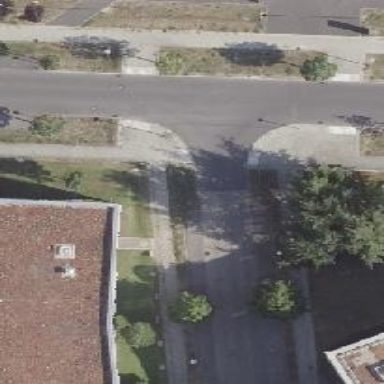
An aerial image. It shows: Unmarked crossing on the road.